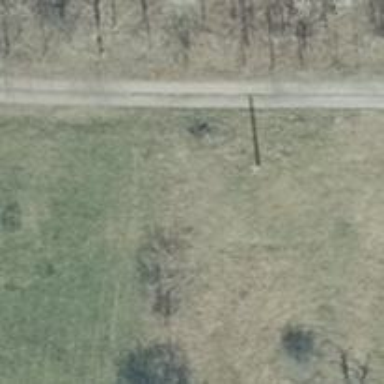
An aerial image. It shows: Power pole.